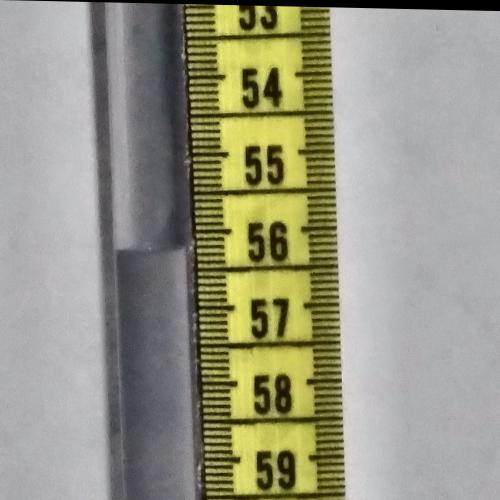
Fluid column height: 56.2 cm